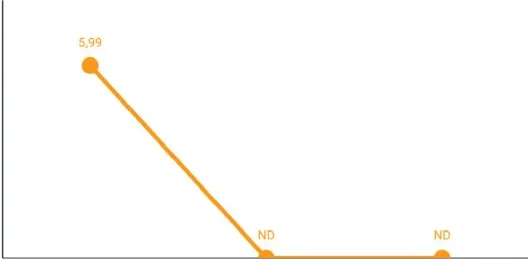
The figure shows longitudinal monitoring of EGFR ex19del mutation in the patient described as Case 2. (B) Monitoring of EGFR mutation by RT-PCR Cobas EGFR Mutation Test V2.
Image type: chart (chart)